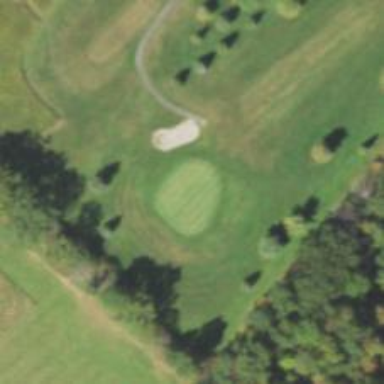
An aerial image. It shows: Golf hole.